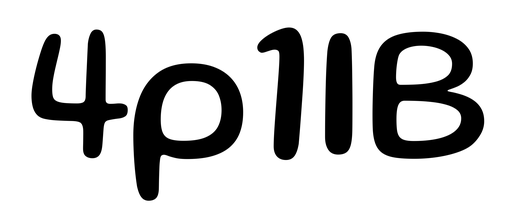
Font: Gluten_Regular